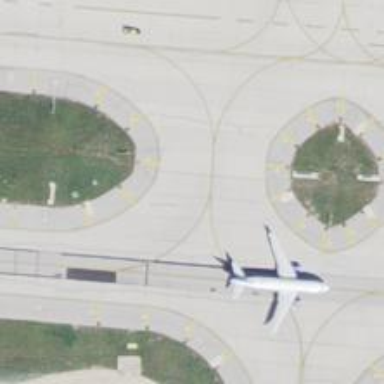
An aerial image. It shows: Image of taxiway at airport.